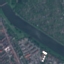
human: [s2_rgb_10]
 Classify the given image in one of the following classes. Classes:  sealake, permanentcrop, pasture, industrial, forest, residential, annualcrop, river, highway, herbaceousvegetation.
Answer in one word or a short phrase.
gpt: River